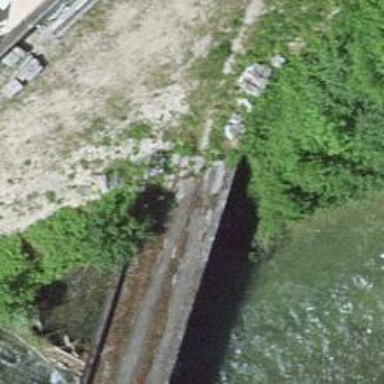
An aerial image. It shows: Disused railway bridge with one track. The bridge is spur service.